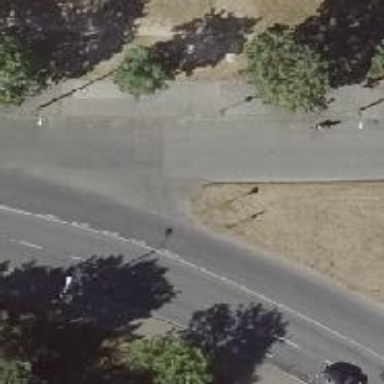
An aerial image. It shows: Service road with asphalt surface. There is parking lane on the right side.